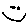
Label: smiley face